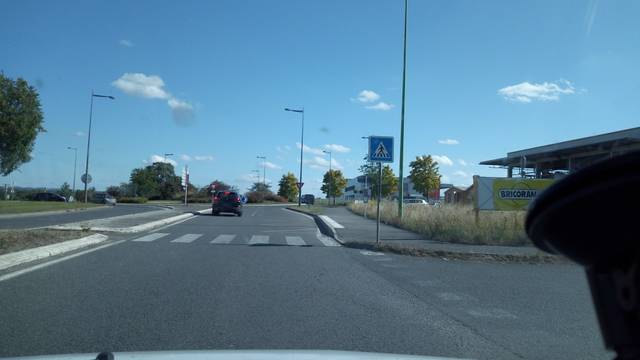
Region: France
Coordinates: 44.392, 2.597